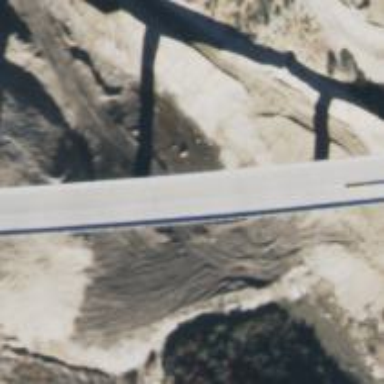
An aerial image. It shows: Bridge supported by piers.